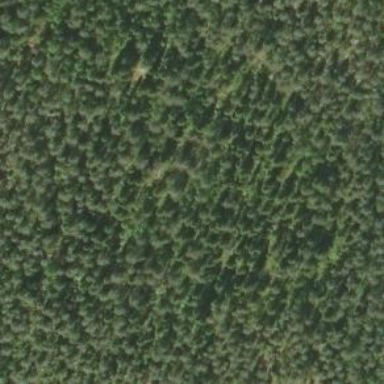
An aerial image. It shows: Woodland with needle-leaved trees.